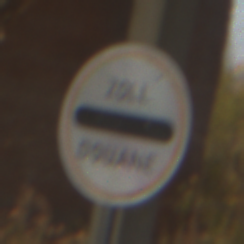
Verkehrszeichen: Zollstelle
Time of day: SunriseSunset
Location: Roofed (Suburban)
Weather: Clear
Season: NotSpecified
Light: Natural